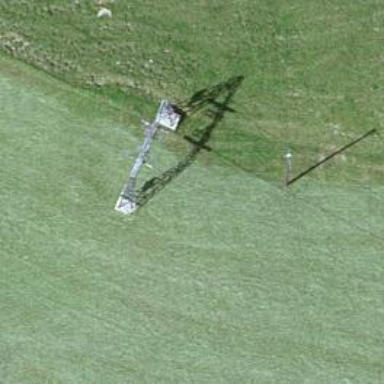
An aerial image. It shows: Pylon used for aerialway.